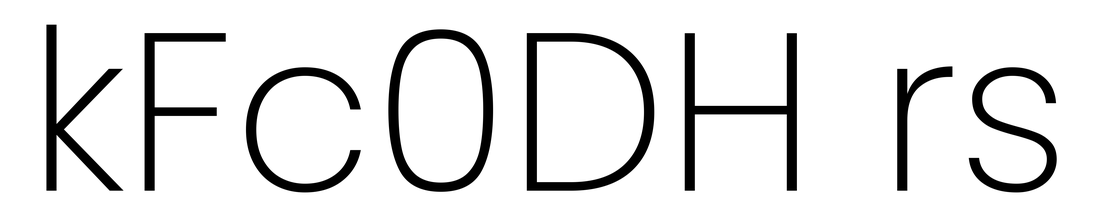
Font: Poppins-ExtraLight